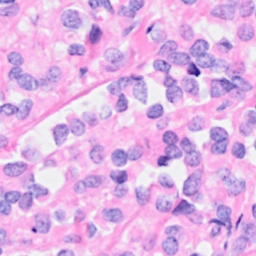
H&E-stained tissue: Breast